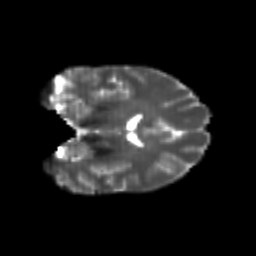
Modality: T2w
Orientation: coronal
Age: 26
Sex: female
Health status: healthy
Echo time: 0.074 s